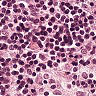
Metastatic tissue present: no